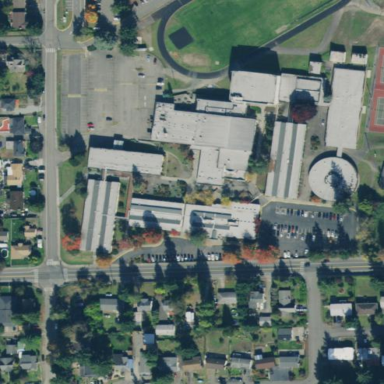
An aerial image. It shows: School building.